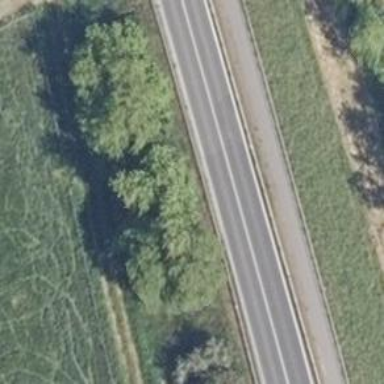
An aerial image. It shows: Row of broadleaved trees.